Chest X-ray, AP view. Patient: 43 years old, sex F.
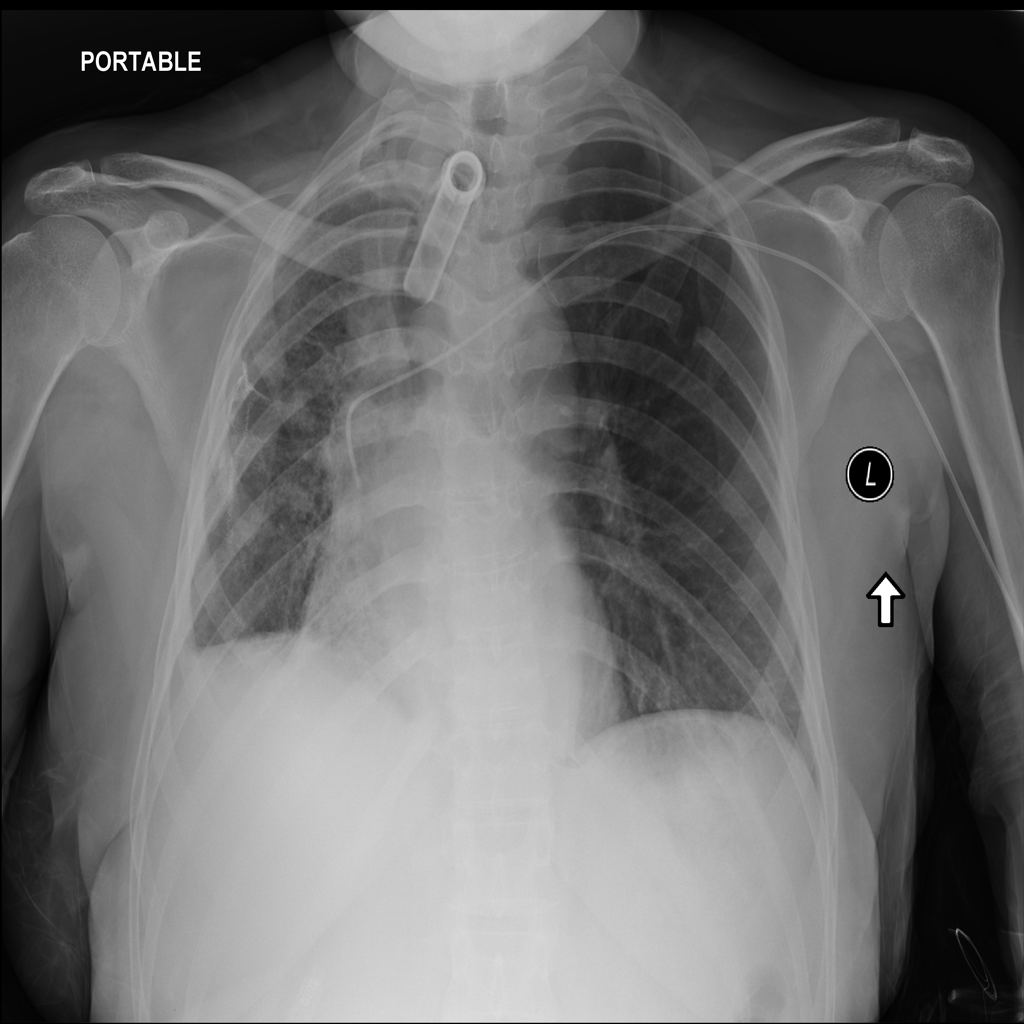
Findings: Infiltration, Pneumothorax